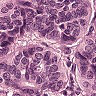
Metastatic tissue present: yes